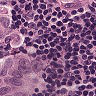
Metastatic tissue present: yes